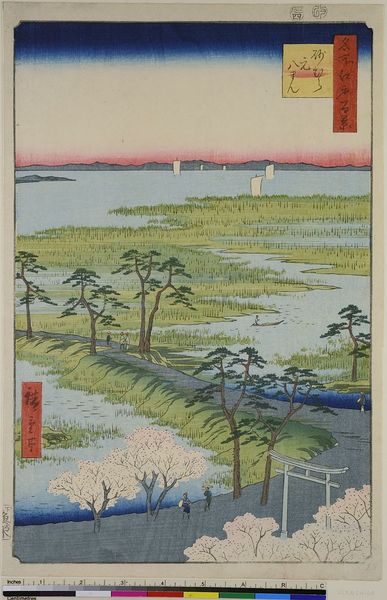
Titel: Das Dorf Sanamura und der Hachiman-Schrein, Blatt 29 aus der Serie: 100 berühmte Ansichten von Edo
Künstler: Utagawa Hiroshige
Standort: Hamburg
Institution: Museum für Kunst und Gewerbe Hamburg
Schlagwörter: baum, blau, meer, weiß, bäume, grün, menschen, ufer, rot, strauch, boot, holzschnitt, segel, segelboot, fischer, segelschiff, japanisch, schriftzeichen, tor, stadtansicht, druckgraphik, druckgrafik, holzstich, zeit, schrein, kirschbaum, farbholzschnitt, landschaften, landschaftsdarstellung, edo, reproduktionen, druckerzeugnisse, sträucher, segeljacht, segelyacht, gewässer, ukiyo